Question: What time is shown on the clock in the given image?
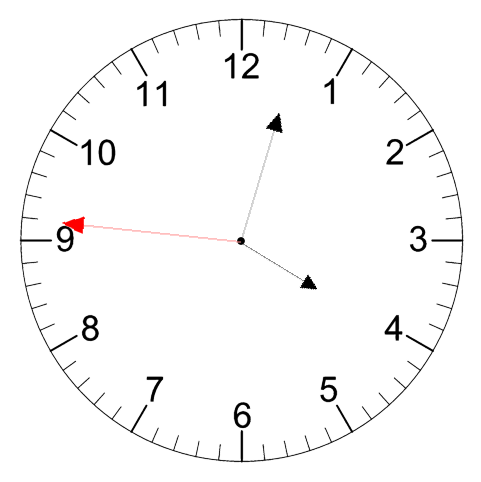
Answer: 04:02:46